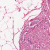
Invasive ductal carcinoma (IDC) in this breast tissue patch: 0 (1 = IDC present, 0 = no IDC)